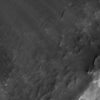
Label: not_dusty